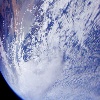
Label: cloud